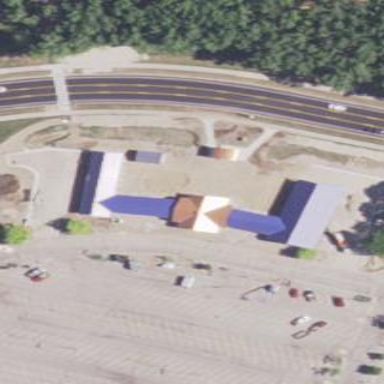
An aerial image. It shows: Marketplace located under roof.